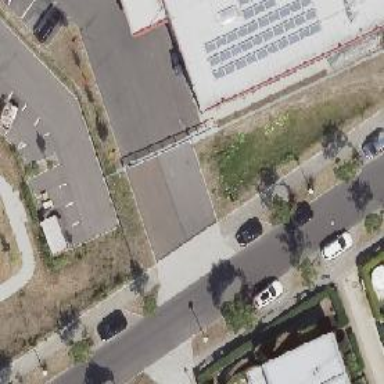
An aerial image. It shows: Parking aisle designated as service road.